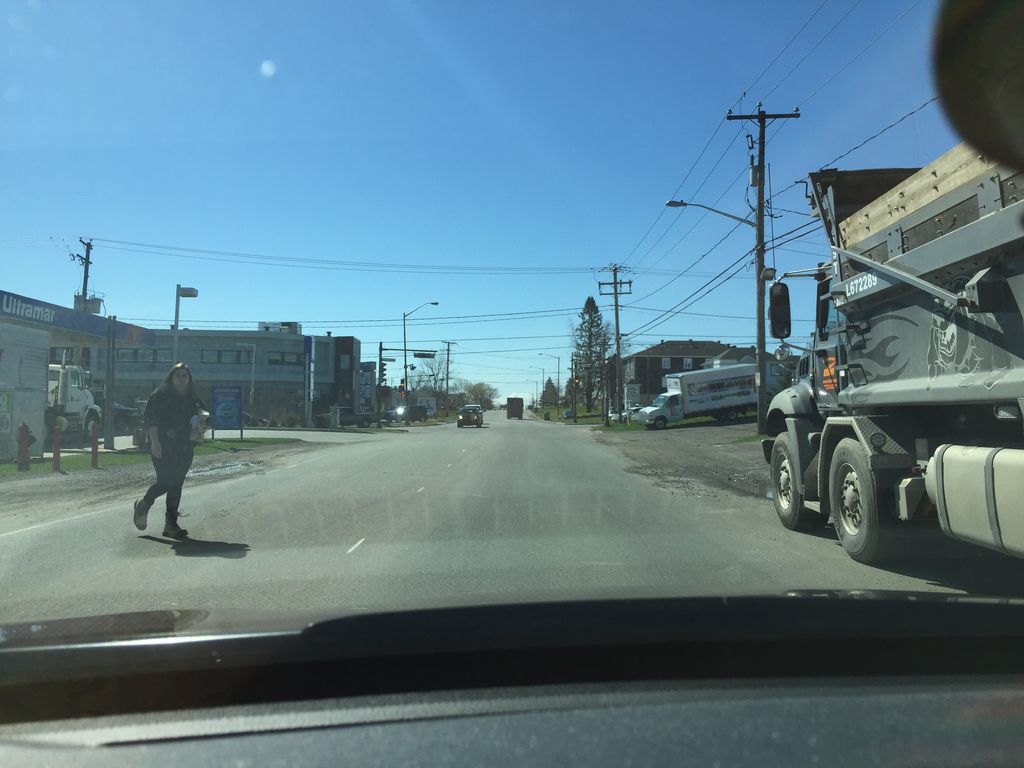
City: quebec_city